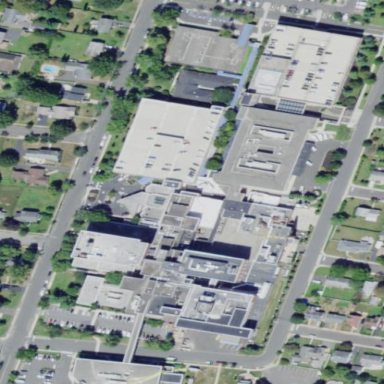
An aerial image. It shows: Hospital providing healthcare services.